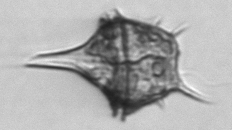
Label: Amylax